Question: The relevant part of my 'app.js' is as follows
'''
var express = require('express');
var bodyParser = require('body-parser');
var app = express();
app.use(bodyParser.json());
app.use(bodyParser.urlencoded({ extended: false }));
var routes = require('./config/routes);
app.use('/', routes);
'''
My route file is:
'''
var express = require('express');
var router = express.Router();
var upgradesController = require('../../app/controllers/upgrades.server.controller');
// This should receive POST requests
router.post('/api/upgrades/device', upgradesController.create);
module.exports = router;
'''
And finally my controller is
'''
exports.create = function(req, res) {
res.send(req.body);
}
'''
But this sends nothing. It's always an empty JSON value. I'm using PostMan for testing:

What is happening?
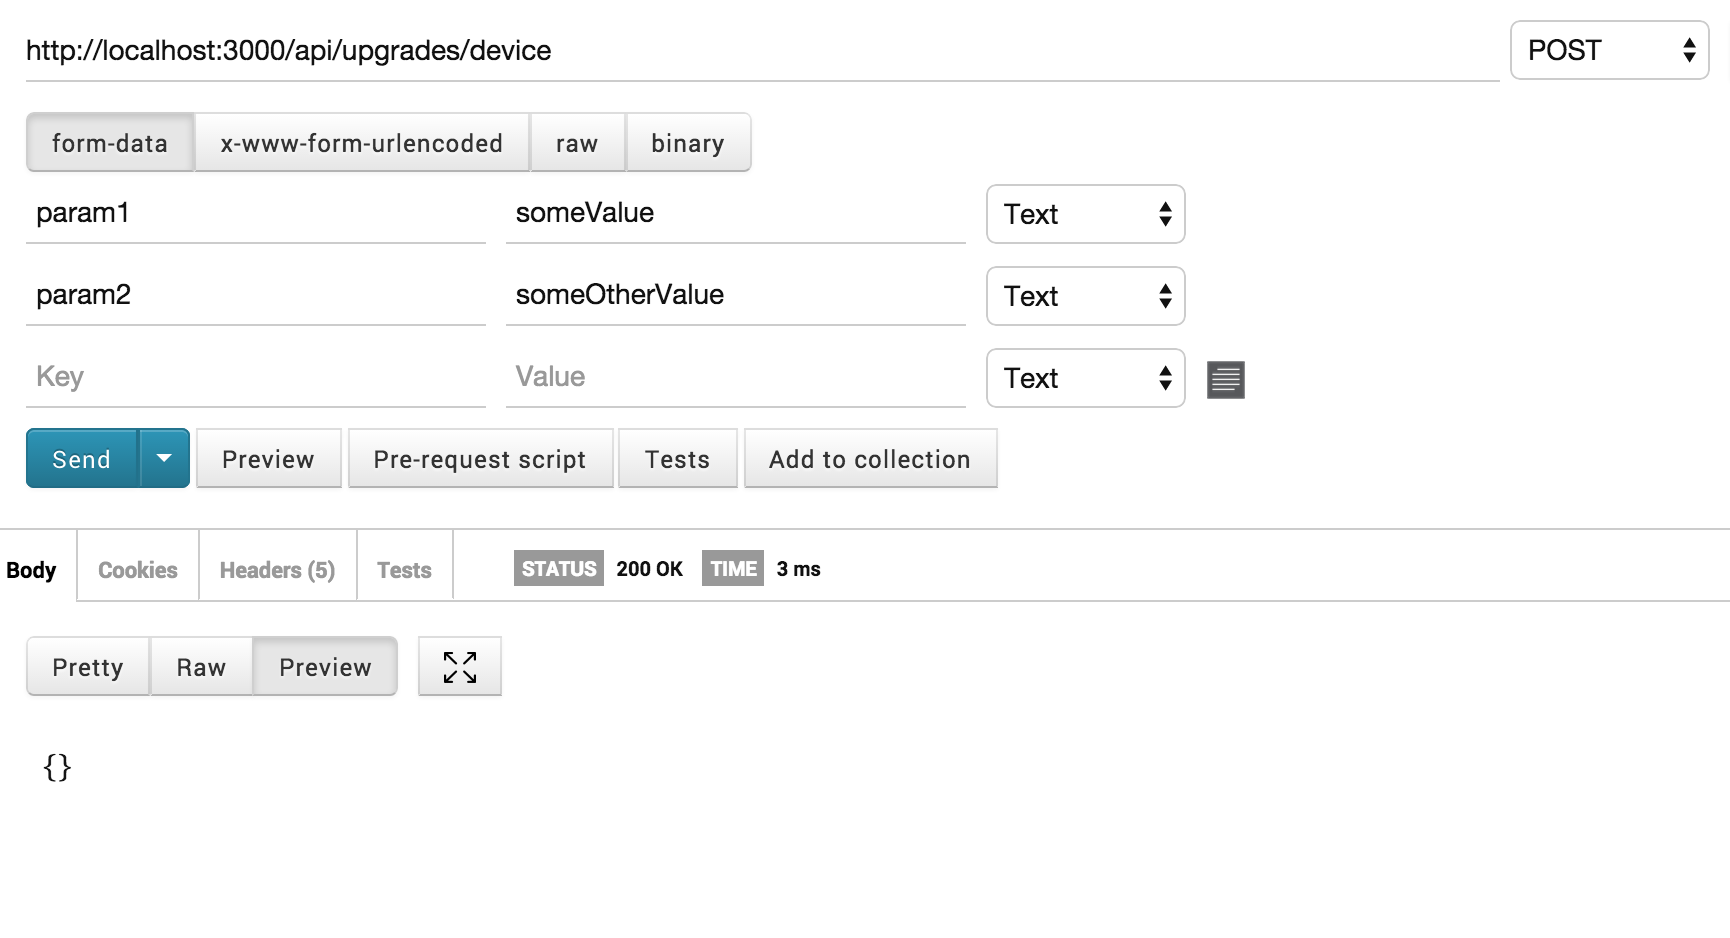
Answer: You're sending form-data, switch to x-www-form-urlencoded instead. You can also send "raw", and input valid JSON.